Field crop: maize
Growth stage: 2
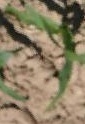
Species: maize